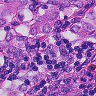
Metastatic tissue present: yes